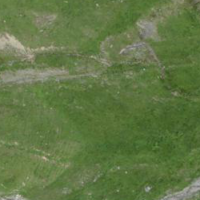
EUNIS habitat code: 26
Species observed at this site:
Juniperus communis